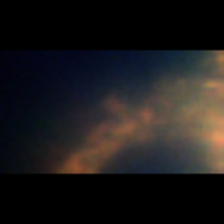
Taxon: Diatom_aggregate
Group: Diatoms